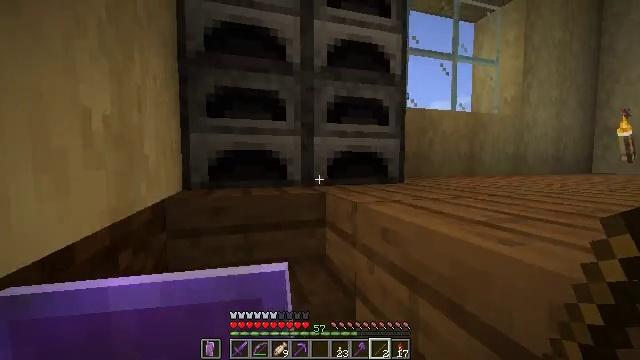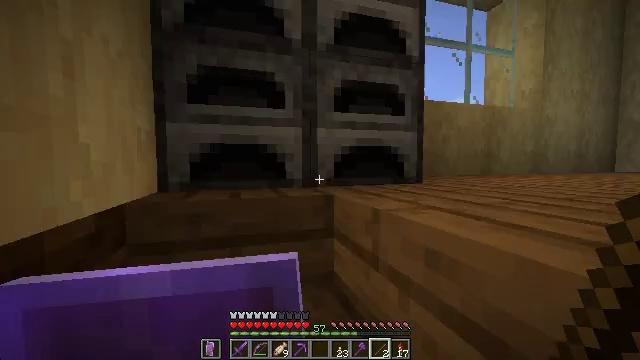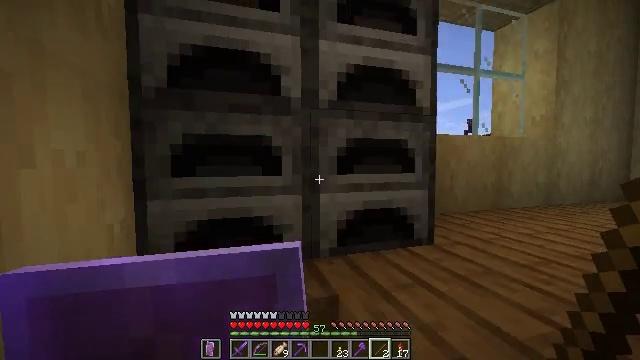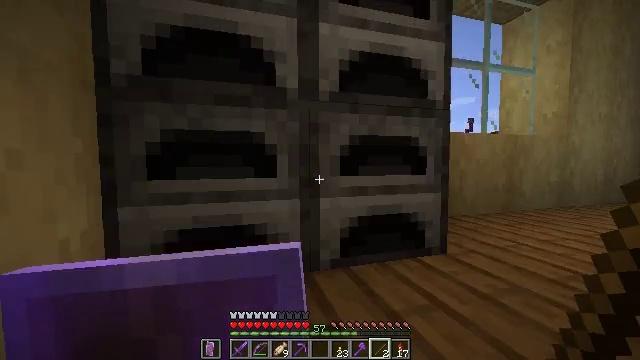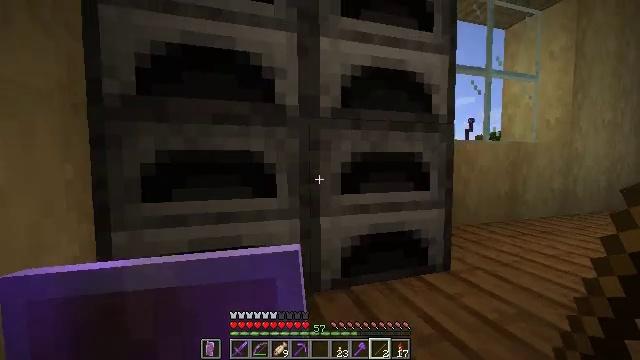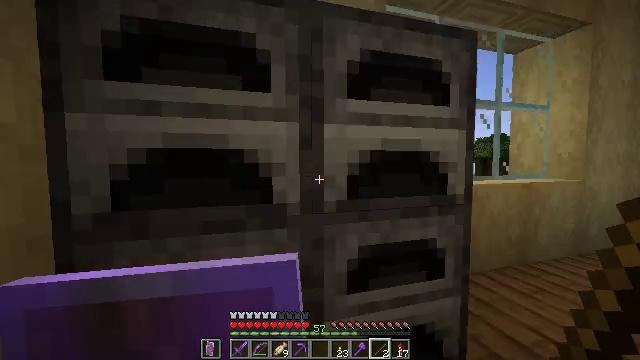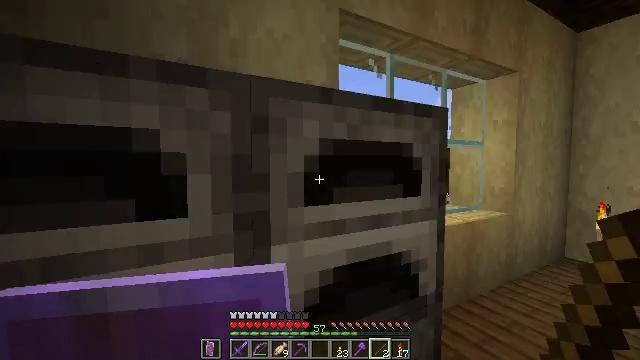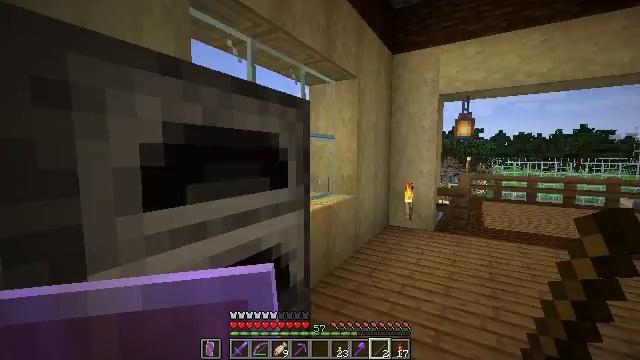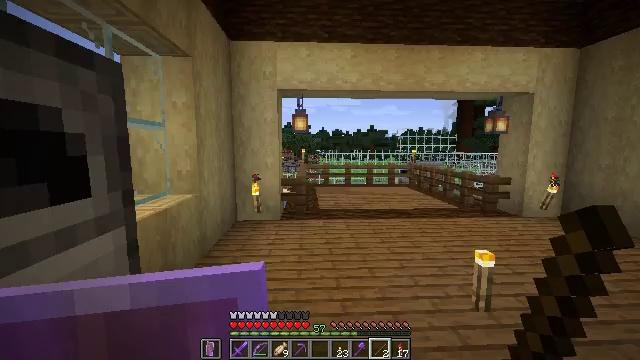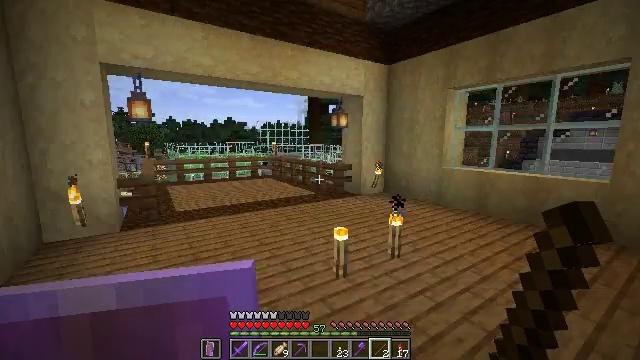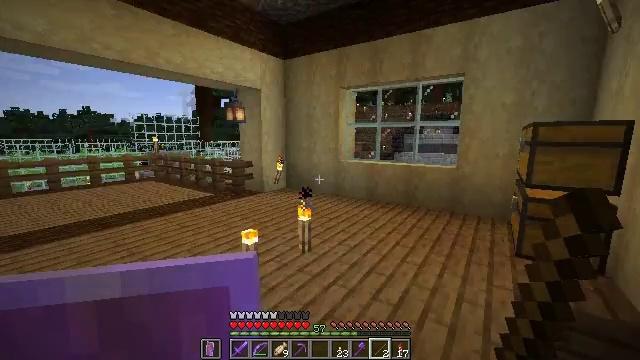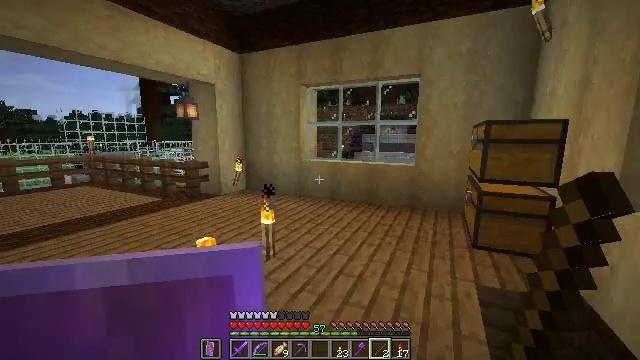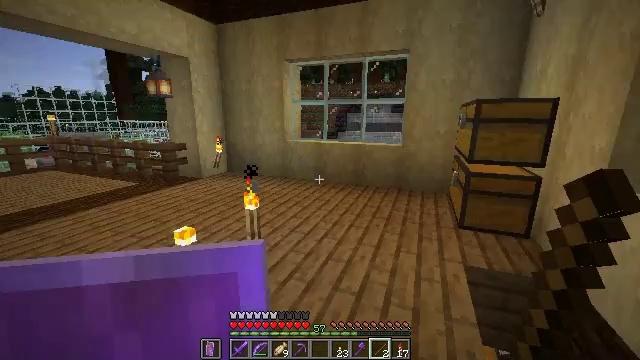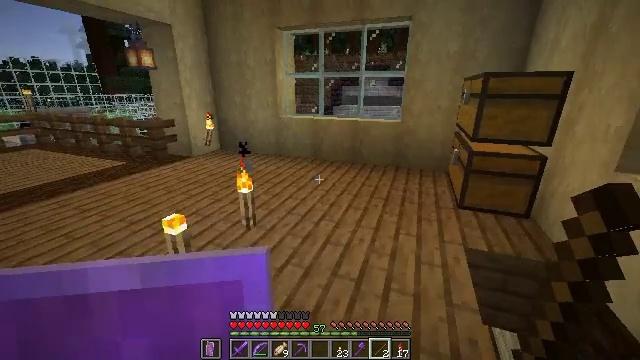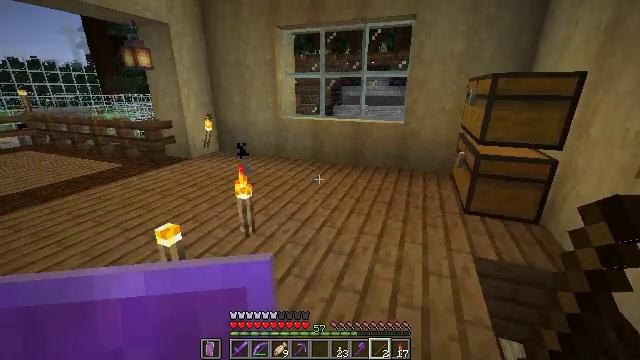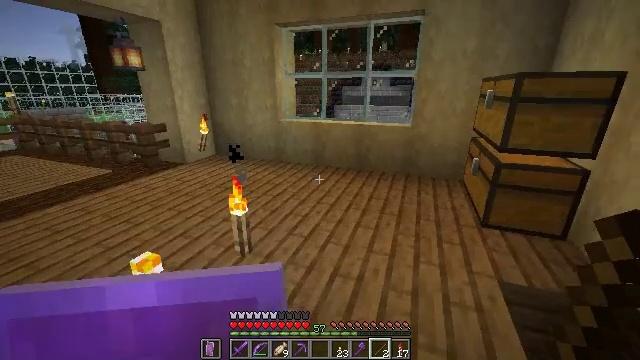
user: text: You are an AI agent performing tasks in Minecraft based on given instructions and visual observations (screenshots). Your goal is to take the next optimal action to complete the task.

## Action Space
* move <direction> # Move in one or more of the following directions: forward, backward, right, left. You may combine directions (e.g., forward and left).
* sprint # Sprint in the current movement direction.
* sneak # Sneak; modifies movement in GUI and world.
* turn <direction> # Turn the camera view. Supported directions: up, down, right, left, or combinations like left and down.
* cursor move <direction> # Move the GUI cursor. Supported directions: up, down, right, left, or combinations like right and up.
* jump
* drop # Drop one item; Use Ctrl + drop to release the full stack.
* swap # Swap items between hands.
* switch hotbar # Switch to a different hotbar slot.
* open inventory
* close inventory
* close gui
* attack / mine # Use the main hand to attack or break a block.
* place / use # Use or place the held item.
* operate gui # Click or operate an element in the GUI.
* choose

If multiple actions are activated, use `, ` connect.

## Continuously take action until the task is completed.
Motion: motion action
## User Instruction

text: Attack the brown shulker box to remove it.
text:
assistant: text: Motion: move forward
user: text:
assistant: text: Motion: move forward
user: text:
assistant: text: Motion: move forward
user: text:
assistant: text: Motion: move forward
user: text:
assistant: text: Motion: move forward
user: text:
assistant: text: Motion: move forward, turn right
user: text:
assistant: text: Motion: move forward, turn right and down
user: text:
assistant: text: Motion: move forward, turn right and down
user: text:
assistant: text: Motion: move forward, turn right and down
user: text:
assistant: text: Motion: move forward, turn right
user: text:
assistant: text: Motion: move forward, turn right
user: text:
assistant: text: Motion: move forward, turn right and down
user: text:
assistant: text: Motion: move forward, turn right and down
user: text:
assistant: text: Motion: move forward
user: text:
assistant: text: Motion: move forward
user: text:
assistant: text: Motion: no_op
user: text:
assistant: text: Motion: no_op
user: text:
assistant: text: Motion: no_op
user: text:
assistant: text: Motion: turn right
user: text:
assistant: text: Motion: move forward, turn right and up
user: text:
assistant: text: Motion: move forward, turn right
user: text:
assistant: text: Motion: move forward, turn right
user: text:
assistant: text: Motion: move forward, turn right
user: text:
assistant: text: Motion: move forward and move right
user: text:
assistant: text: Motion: move forward and move right
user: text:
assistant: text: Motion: move forward and move right
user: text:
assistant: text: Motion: move forward and move right
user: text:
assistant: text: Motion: move forward
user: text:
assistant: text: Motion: no_op
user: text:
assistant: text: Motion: no_op